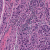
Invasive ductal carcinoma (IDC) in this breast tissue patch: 0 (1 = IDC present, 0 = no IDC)